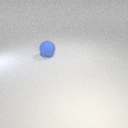
large blue rubber sphere